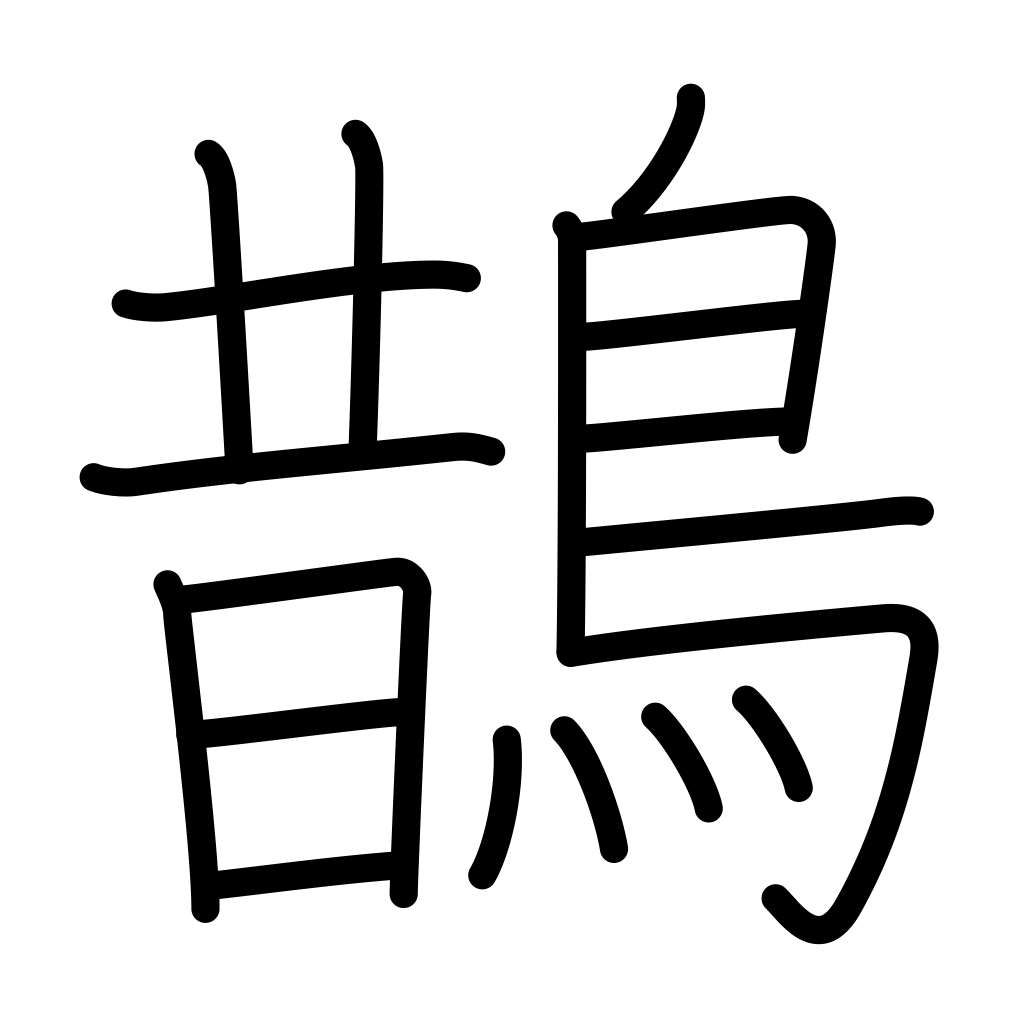
Meaning: magpie